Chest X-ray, AP view. Patient: 58 years old, sex F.
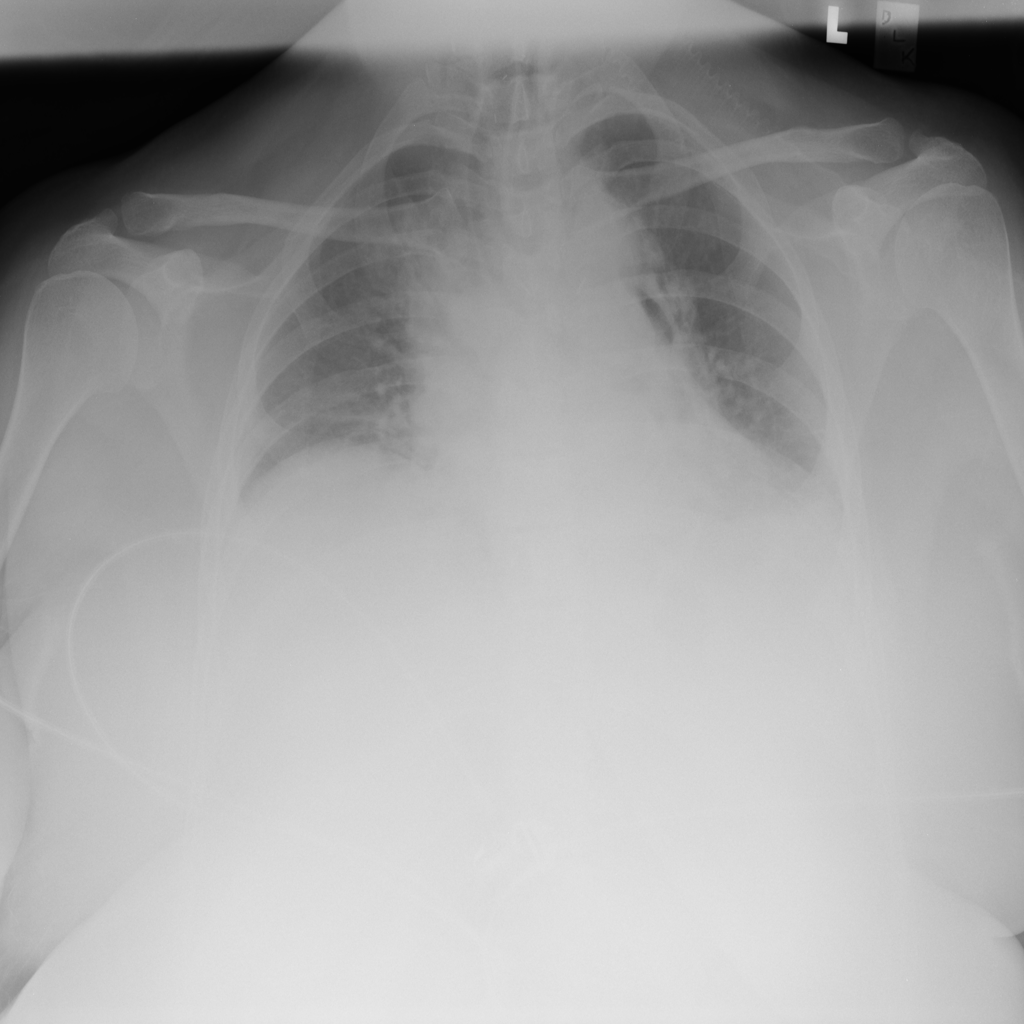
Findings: No Finding